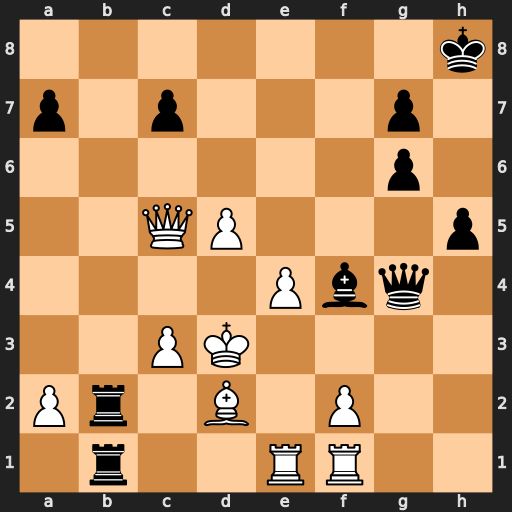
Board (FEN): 7k/p1p3p1/6p1/2QP3p/4Pbq1/2PK4/Pr1B1P2/1r2RR2
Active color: w
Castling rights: -
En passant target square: -
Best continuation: Qf8+ Kh7 Qxf4 Rxd2+ Qxd2